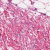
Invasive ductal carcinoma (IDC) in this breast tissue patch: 0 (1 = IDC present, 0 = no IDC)